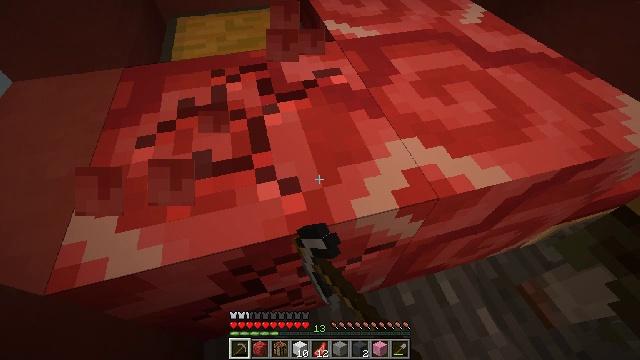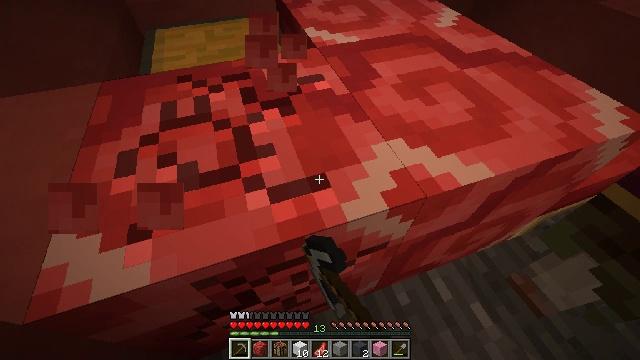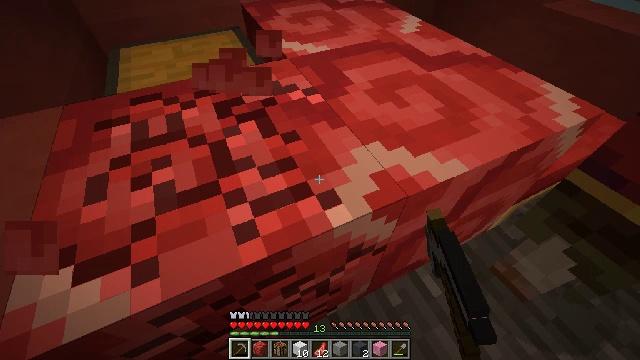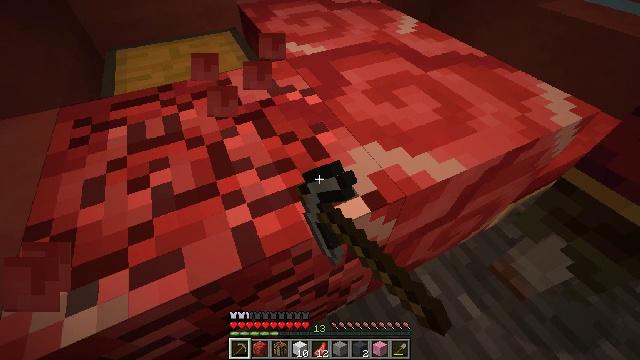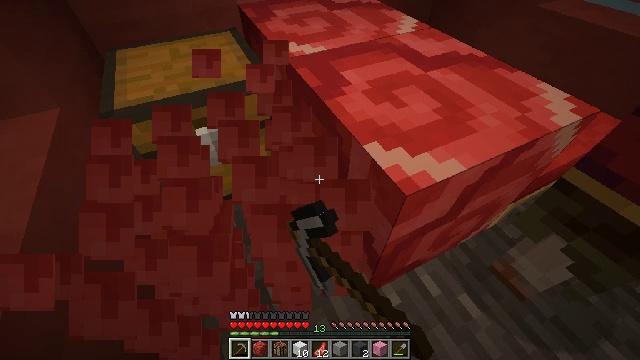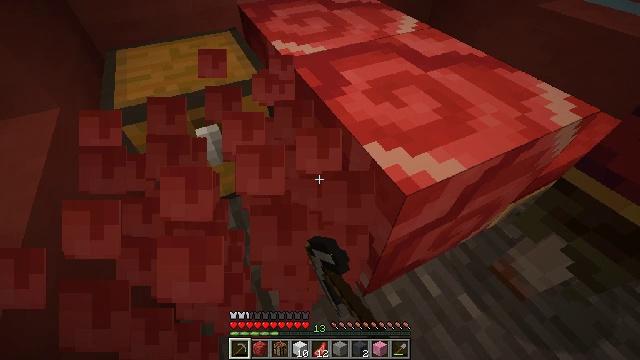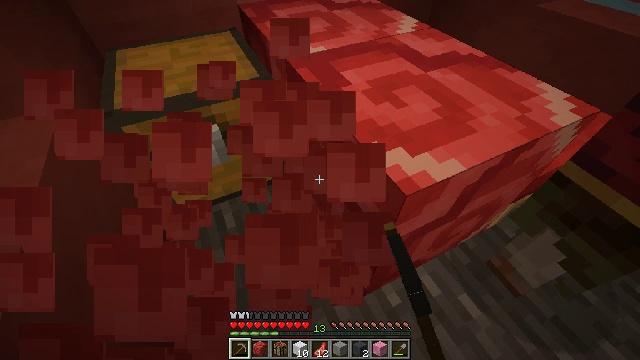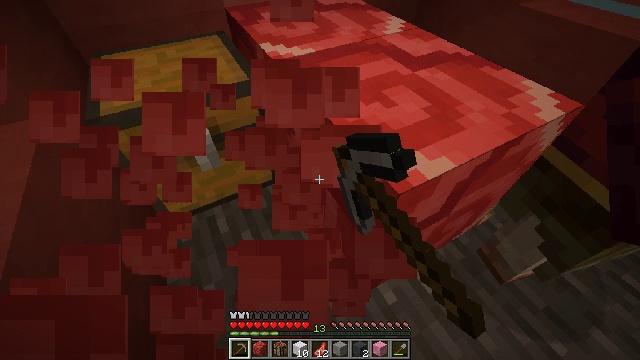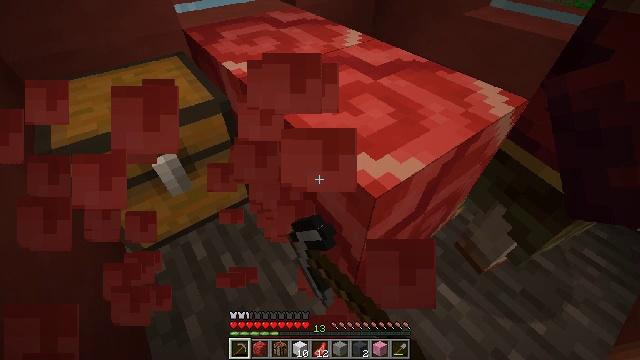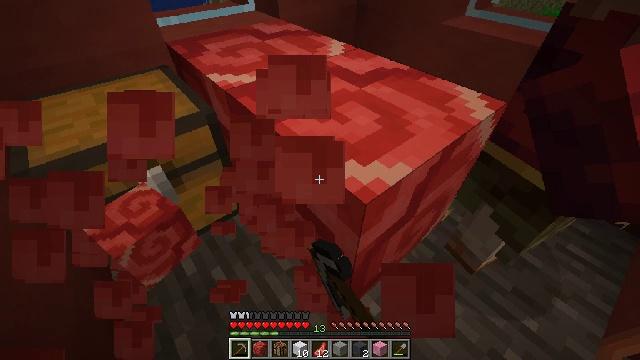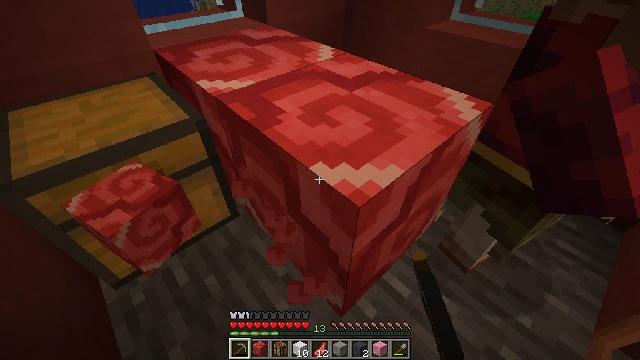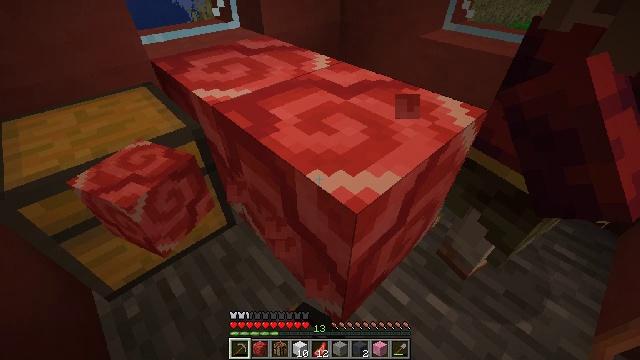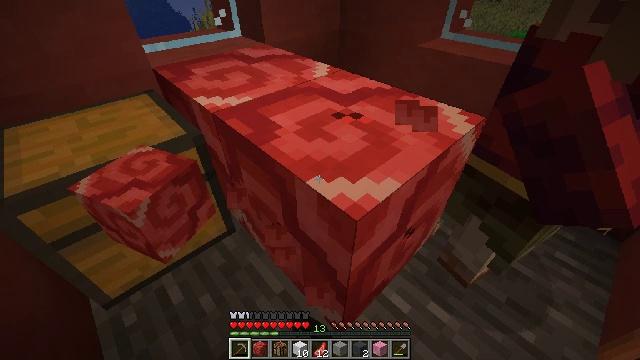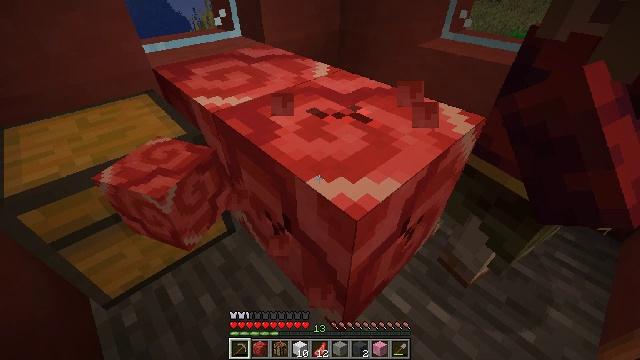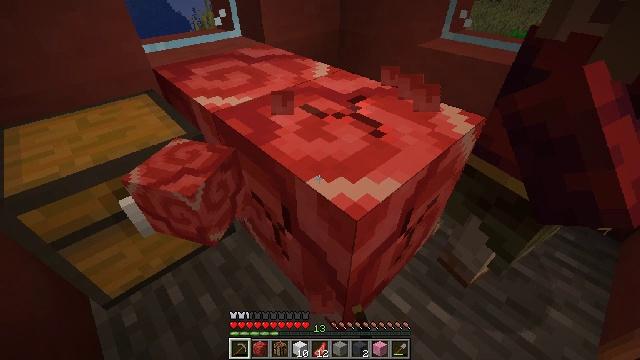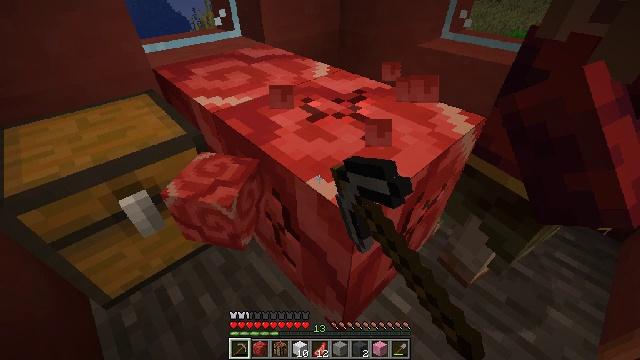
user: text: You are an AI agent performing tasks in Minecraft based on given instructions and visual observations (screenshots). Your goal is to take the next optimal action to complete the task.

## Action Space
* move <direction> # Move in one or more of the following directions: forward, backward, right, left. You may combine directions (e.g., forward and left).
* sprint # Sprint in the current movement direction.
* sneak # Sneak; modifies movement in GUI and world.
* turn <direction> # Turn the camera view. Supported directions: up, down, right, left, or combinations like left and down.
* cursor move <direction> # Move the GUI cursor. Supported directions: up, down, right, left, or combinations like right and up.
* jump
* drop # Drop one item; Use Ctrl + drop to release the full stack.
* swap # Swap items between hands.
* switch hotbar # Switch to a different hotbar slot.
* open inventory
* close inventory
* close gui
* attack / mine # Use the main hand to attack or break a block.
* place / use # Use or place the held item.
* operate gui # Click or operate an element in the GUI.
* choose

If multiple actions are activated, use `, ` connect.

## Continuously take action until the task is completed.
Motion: motion action
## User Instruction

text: Gather red glazed terracotta for decorations.
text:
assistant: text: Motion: turn right and up, attack / mine
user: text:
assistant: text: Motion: turn right and up, attack / mine
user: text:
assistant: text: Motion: attack / mine
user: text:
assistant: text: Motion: attack / mine
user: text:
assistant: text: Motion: attack / mine
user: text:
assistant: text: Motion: attack / mine
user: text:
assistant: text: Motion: turn right, attack / mine
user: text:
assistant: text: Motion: turn right and up, attack / mine
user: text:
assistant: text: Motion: turn right and up, attack / mine
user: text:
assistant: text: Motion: turn right, attack / mine
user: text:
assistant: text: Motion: turn up, attack / mine
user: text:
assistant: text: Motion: turn up, attack / mine
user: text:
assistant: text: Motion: attack / mine
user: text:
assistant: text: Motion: attack / mine
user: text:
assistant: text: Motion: attack / mine
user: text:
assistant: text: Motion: attack / mine
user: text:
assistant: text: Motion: attack / mine
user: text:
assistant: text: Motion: attack / mine
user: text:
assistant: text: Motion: attack / mine
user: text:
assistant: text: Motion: attack / mine
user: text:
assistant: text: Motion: attack / mine
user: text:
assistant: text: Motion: attack / mine
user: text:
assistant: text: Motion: attack / mine
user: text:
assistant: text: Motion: attack / mine
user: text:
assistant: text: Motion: attack / mine
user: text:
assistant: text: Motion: attack / mine
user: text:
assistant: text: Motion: attack / mine
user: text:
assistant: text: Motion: turn left, attack / mine
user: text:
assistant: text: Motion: turn left and up, attack / mine
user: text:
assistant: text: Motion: turn left and up, attack / mine